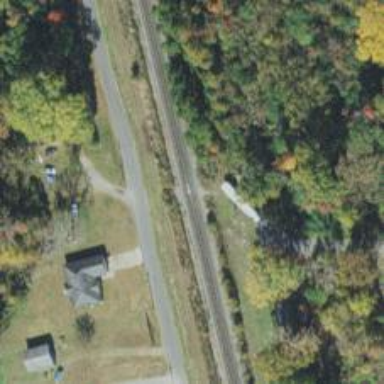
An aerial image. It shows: Railway level crossing.